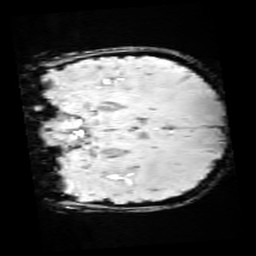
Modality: SWI
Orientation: coronal
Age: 10
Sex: female
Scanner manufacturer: siemens
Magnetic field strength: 3 T
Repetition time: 0.027 s
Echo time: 0.02 s